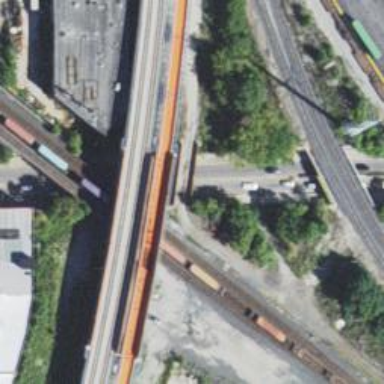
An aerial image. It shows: Junction on the railway.